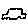
Label: car